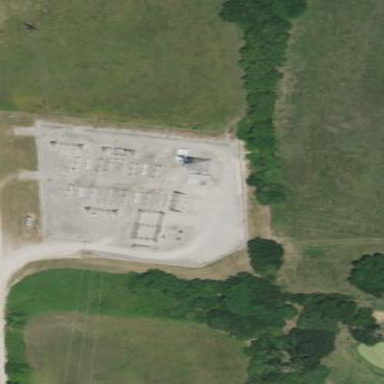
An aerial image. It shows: Distribution power substation secured by fence.